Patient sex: M
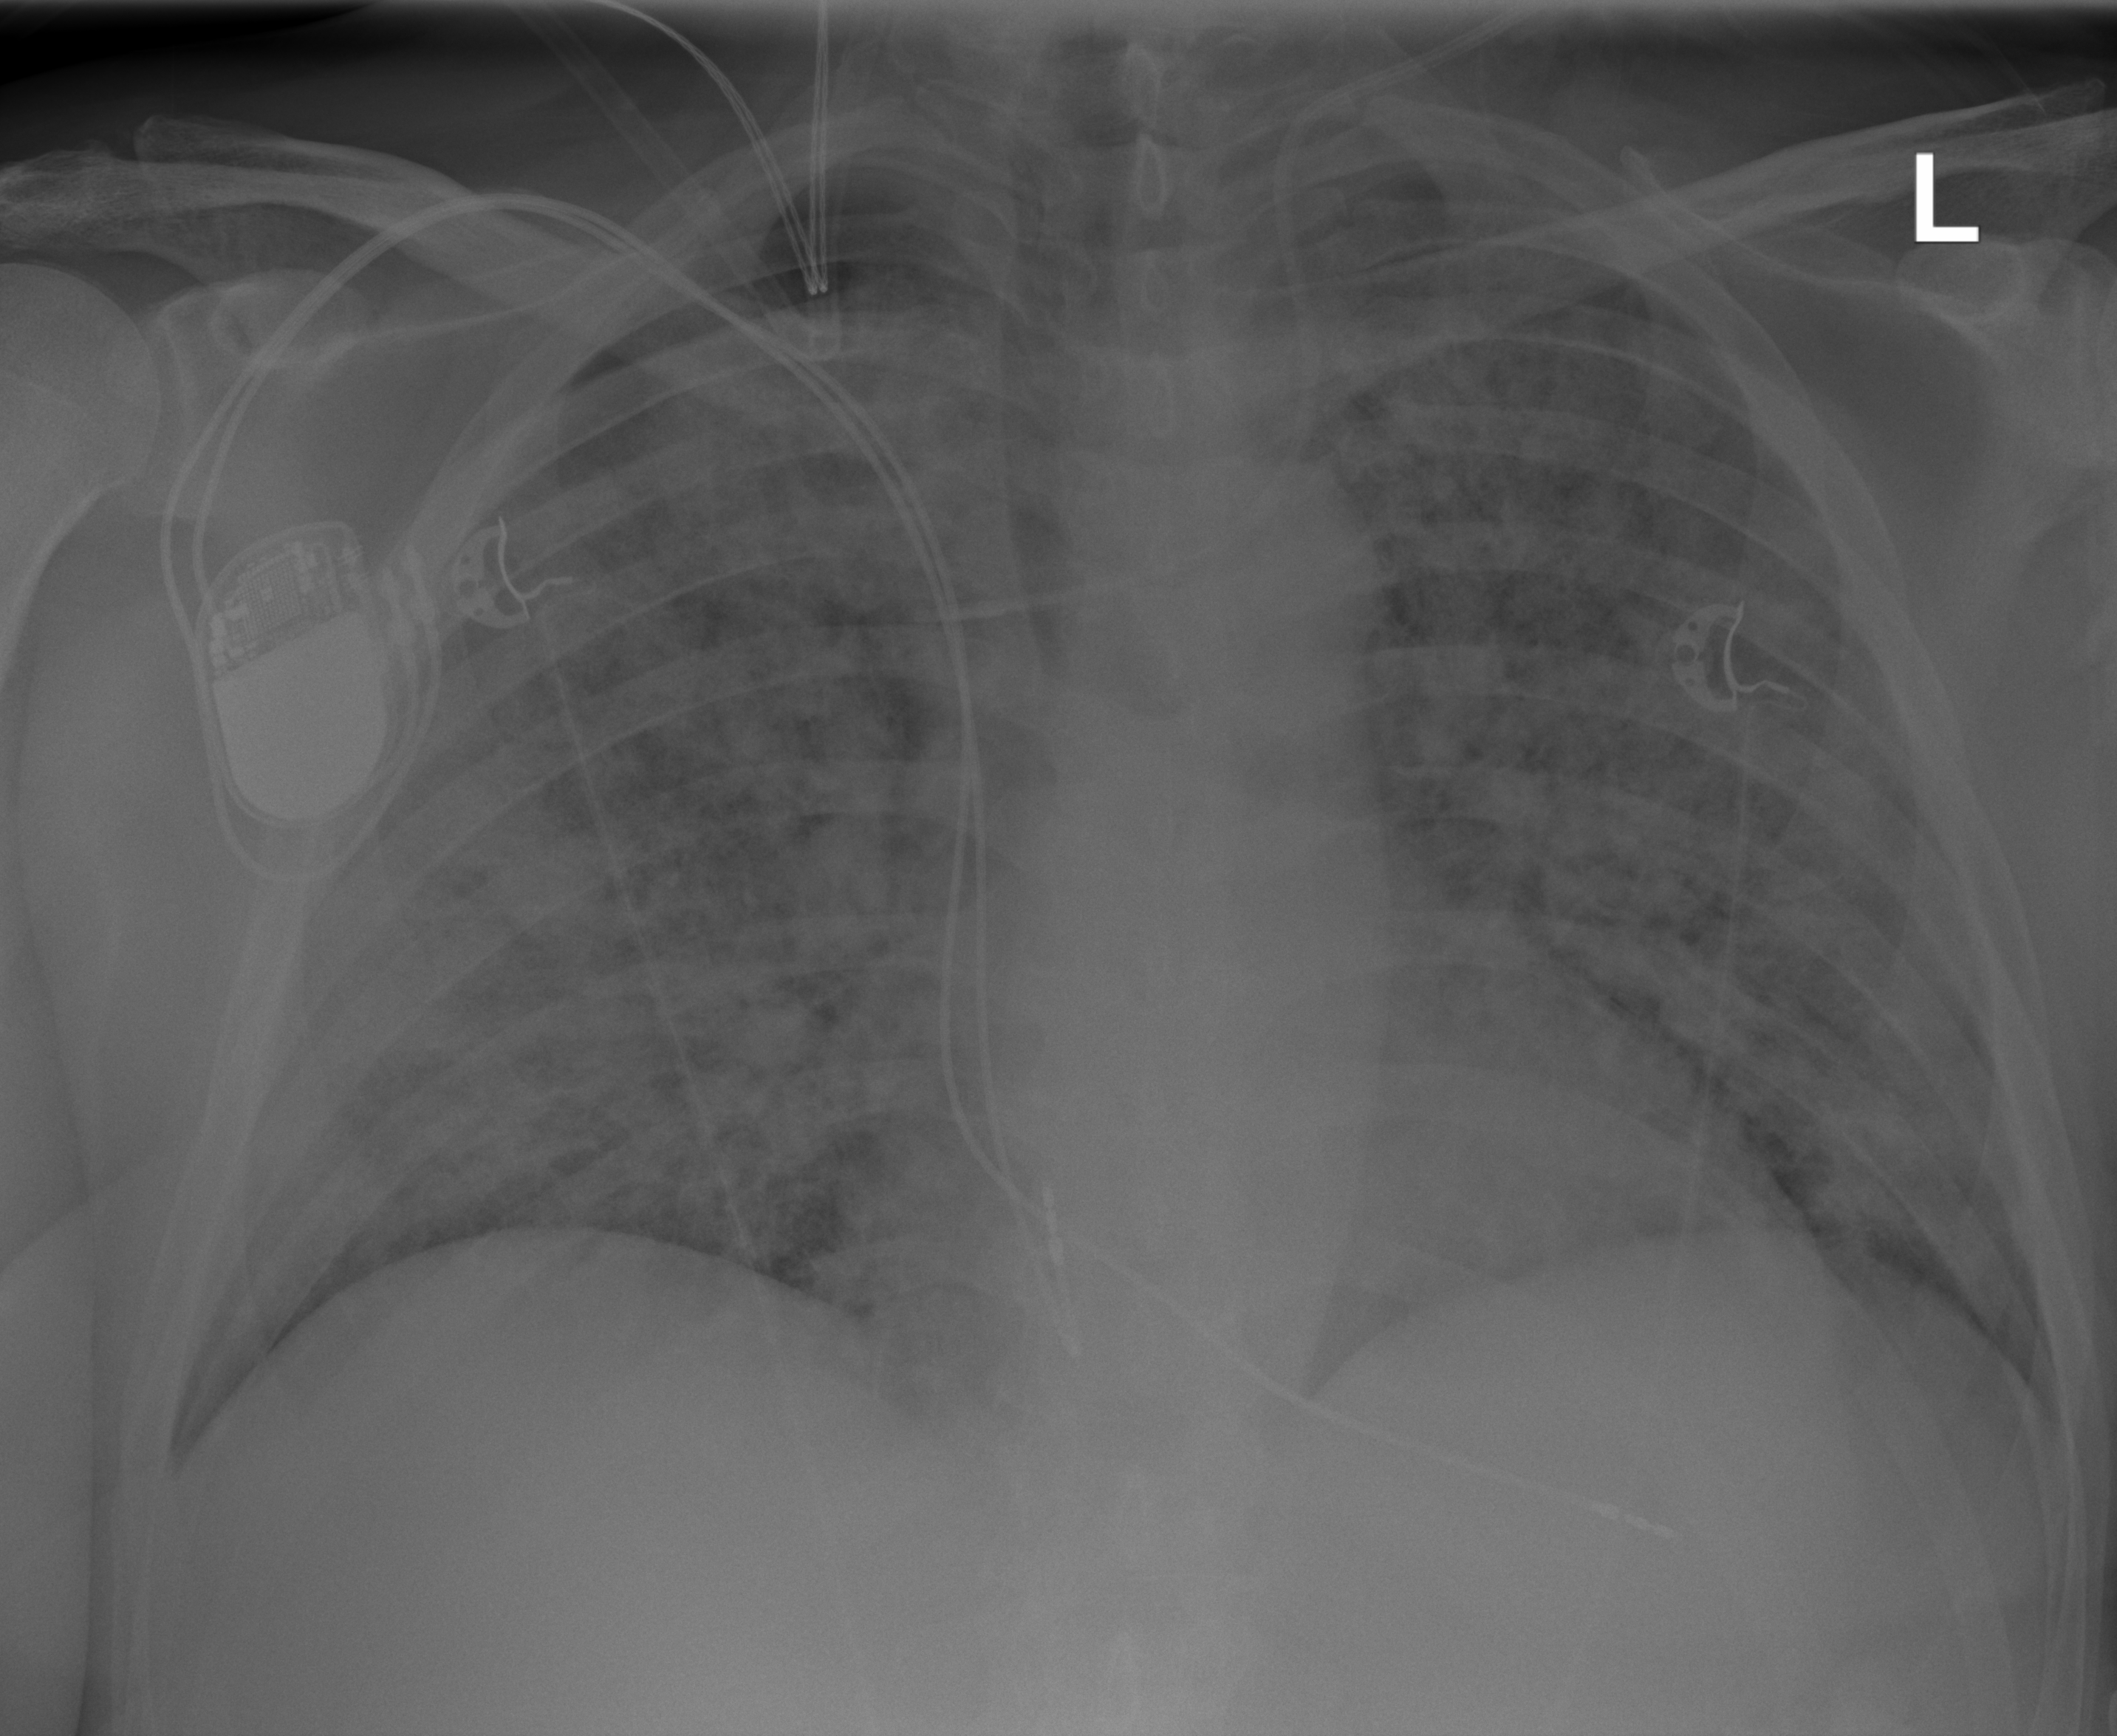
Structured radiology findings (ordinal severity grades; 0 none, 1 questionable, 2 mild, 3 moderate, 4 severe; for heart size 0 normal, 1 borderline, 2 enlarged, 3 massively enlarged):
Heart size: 0
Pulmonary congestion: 0
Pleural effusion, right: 0
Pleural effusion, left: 0
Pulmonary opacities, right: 4
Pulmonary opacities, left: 4
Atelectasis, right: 4
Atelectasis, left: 4